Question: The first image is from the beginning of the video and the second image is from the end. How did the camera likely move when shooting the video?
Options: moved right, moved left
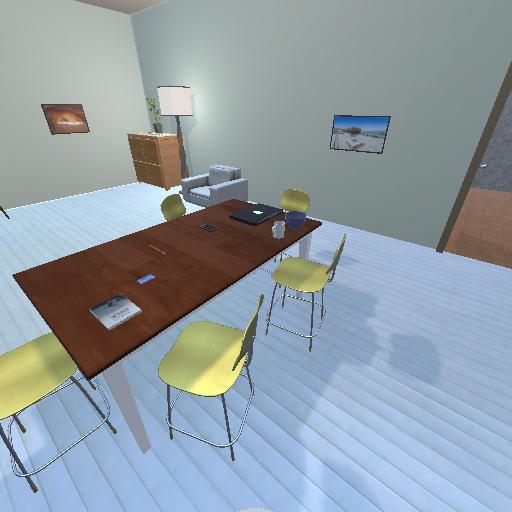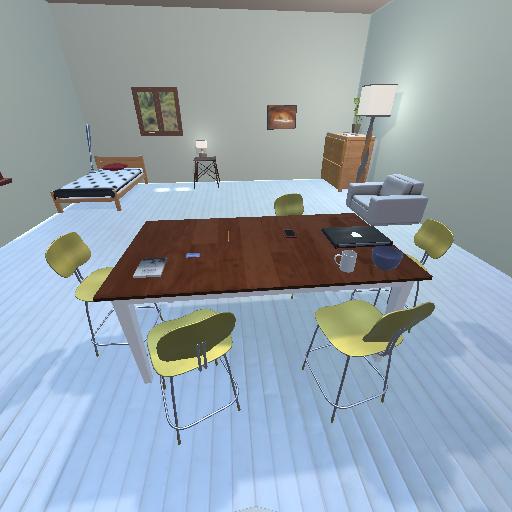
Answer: moved right